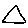
Label: triangle